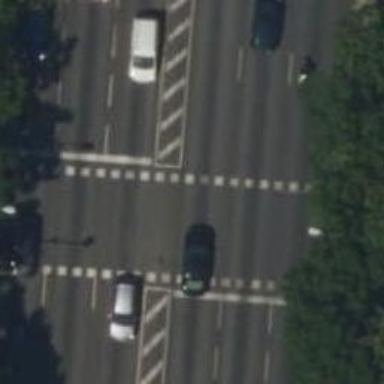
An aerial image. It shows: Crossing with traffic signals.